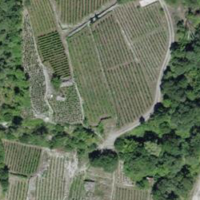
EUNIS habitat code: 44
Species observed at this site:
Vanessa atalanta